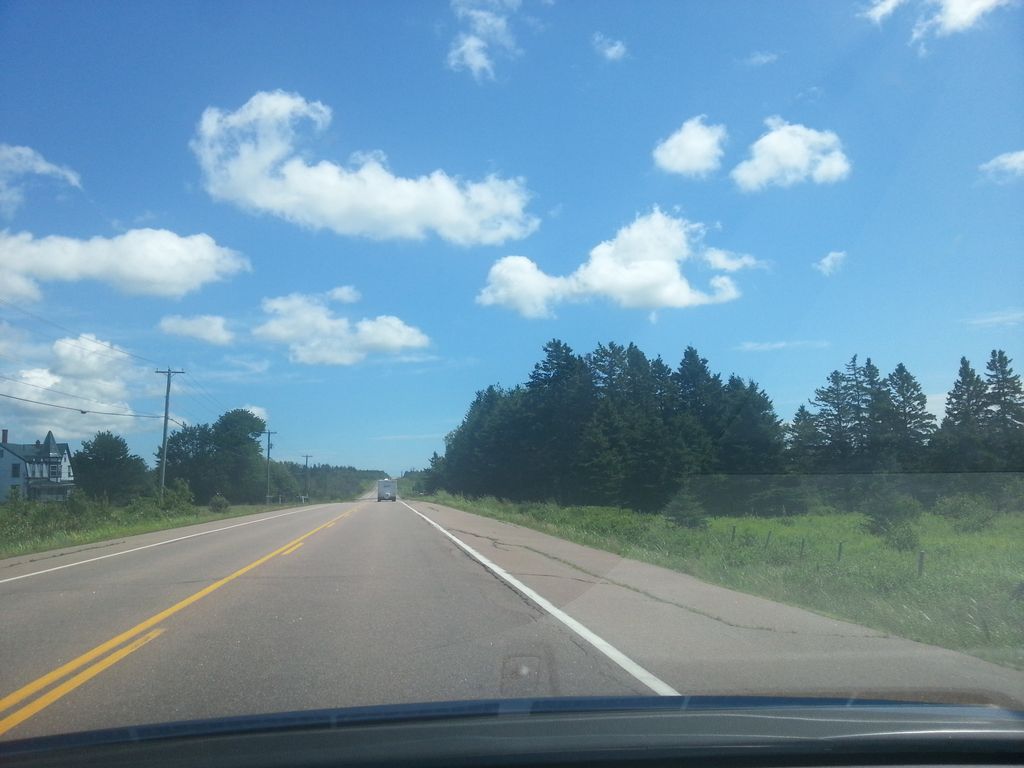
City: charlottetown